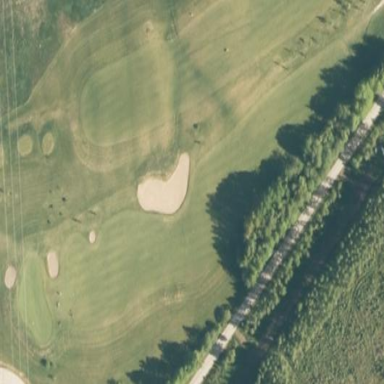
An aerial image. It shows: Rough grassy area used for golf.